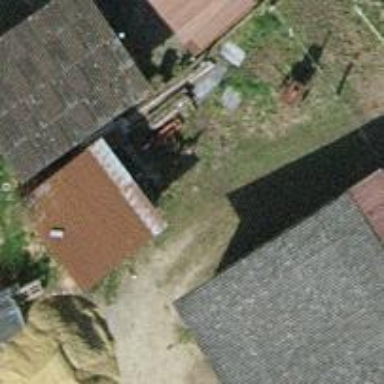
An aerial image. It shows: Warehouse.